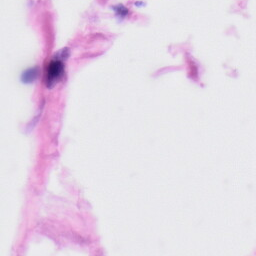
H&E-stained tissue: Skin